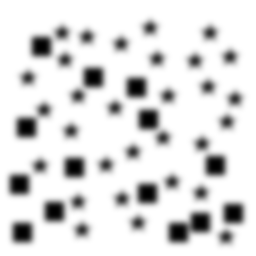
Squares: 14
Triangles: 0
Stars: 30
Total shapes: 44